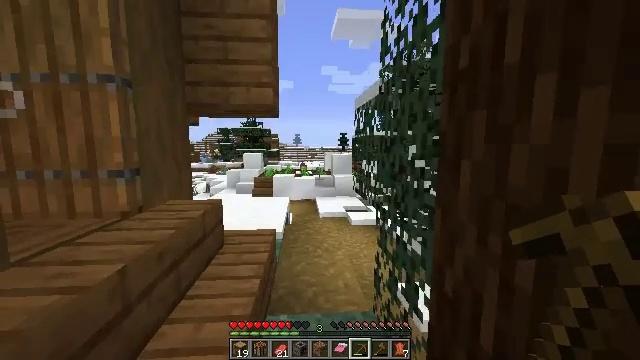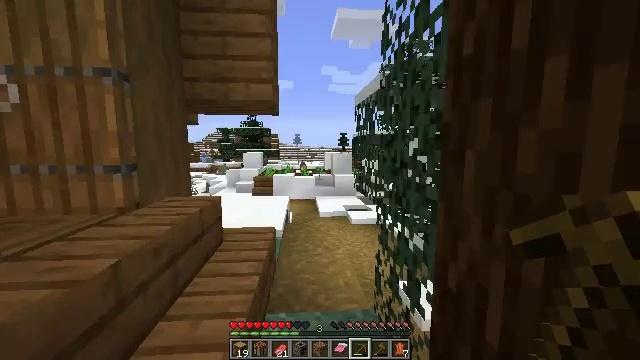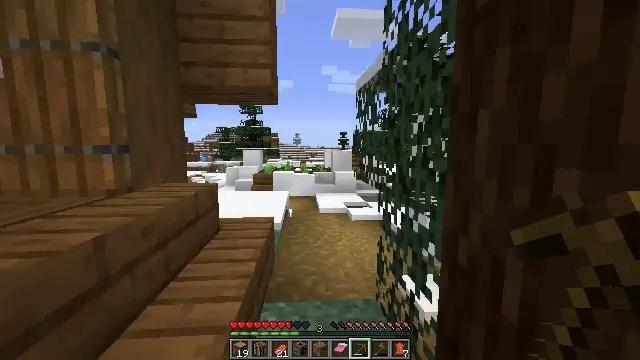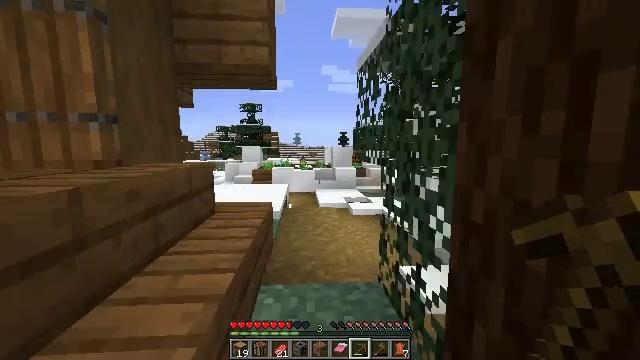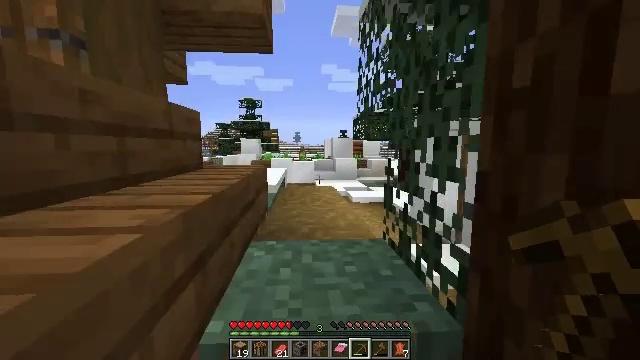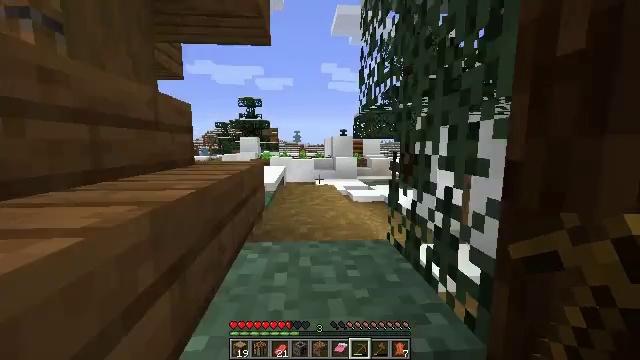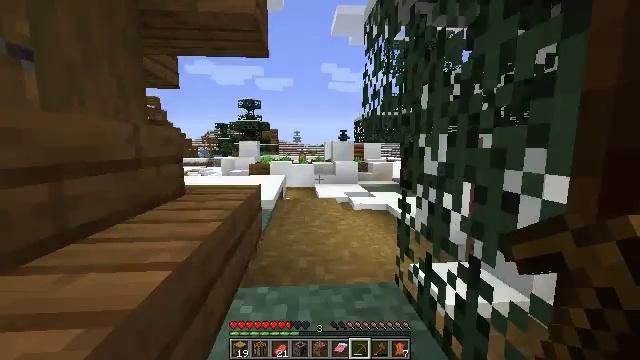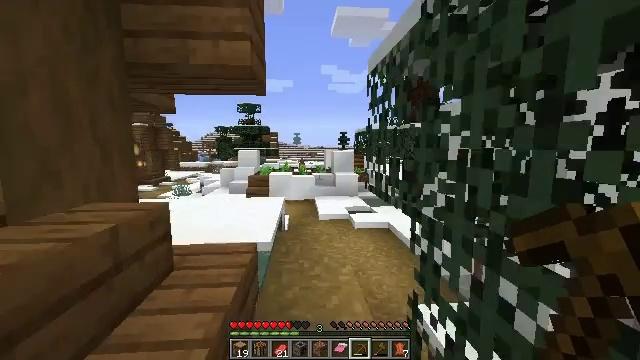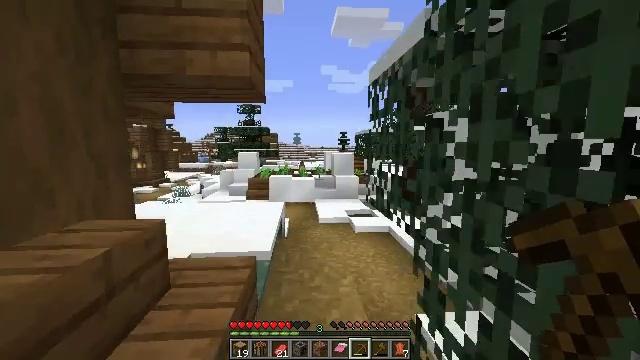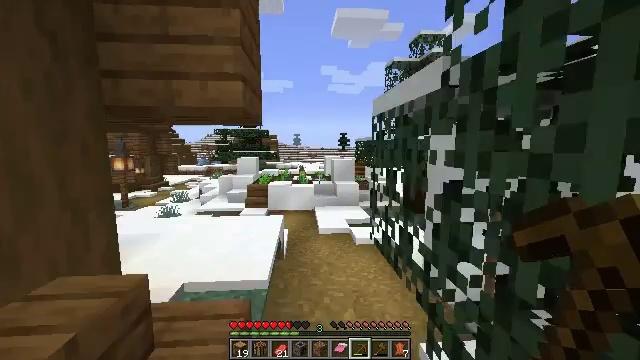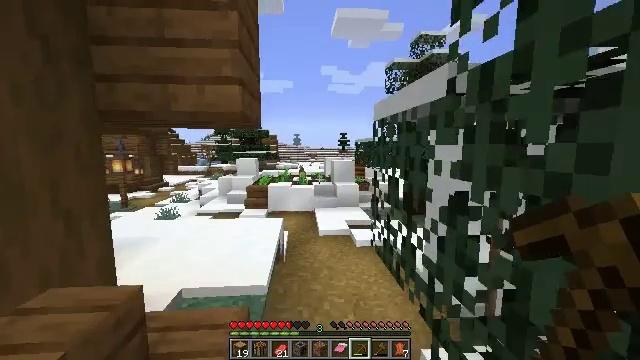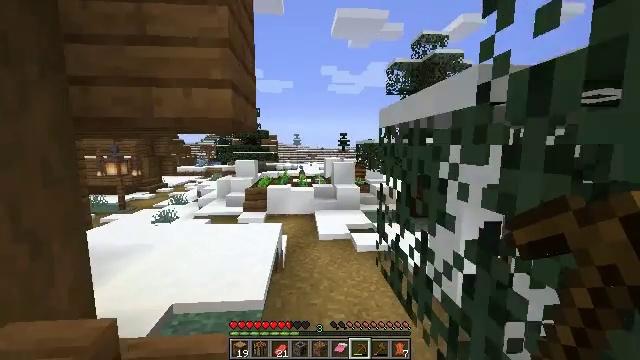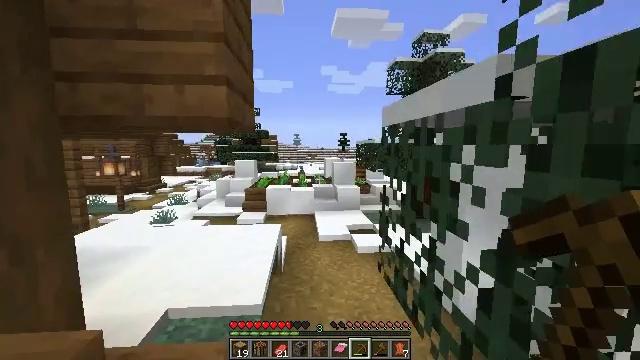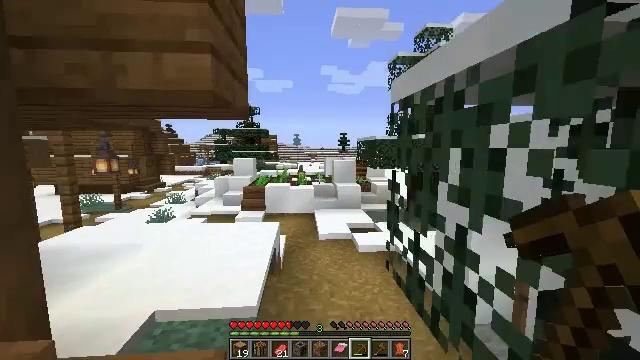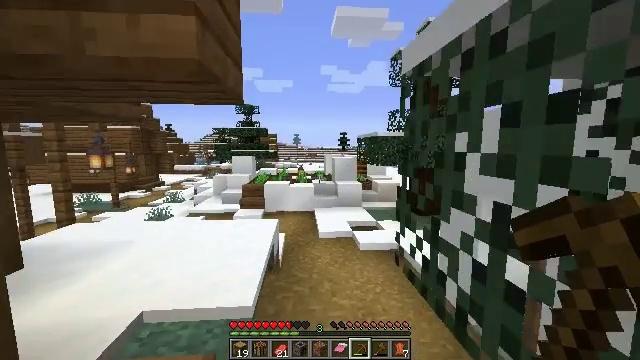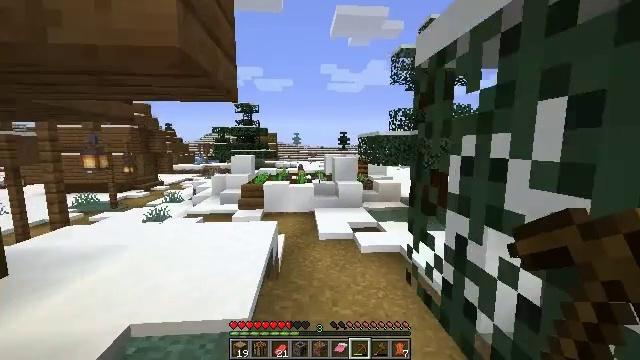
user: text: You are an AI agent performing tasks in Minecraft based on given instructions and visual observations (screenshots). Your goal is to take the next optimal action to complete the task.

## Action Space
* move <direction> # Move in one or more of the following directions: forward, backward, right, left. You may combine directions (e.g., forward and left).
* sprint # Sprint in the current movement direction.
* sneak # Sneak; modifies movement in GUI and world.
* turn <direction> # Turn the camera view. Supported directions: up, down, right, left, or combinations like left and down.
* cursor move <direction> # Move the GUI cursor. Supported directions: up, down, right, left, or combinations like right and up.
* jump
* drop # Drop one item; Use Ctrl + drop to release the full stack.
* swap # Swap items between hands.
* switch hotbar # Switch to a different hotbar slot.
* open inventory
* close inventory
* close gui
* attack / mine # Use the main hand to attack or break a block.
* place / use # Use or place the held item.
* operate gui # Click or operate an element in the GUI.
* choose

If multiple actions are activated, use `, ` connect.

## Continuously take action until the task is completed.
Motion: motion action
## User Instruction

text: Punch the spruce leaves to get saplings.
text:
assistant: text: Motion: move forward
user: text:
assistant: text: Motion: move forward
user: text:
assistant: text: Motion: move forward
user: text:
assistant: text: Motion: move forward
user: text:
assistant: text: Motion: move forward
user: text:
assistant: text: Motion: move forward, jump
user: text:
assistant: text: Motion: move forward, jump
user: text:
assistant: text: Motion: move forward, jump
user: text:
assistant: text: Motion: move forward, jump
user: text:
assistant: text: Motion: move forward
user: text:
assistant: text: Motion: move forward
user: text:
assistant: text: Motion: move forward
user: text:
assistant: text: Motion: move forward
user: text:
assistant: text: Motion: move forward
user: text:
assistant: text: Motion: move forward
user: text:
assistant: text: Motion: move forward
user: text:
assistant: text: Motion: move forward
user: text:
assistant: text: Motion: move forward
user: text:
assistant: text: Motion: move forward
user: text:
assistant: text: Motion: move forward
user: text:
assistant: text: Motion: move forward
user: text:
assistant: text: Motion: move forward
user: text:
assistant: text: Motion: move forward, turn right and down
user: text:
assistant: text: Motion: move forward, turn right
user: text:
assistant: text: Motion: move forward
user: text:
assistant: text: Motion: move forward
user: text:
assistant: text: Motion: move forward
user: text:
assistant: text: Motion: move forward
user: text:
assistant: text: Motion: move forward and move left
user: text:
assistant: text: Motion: move forward and move left